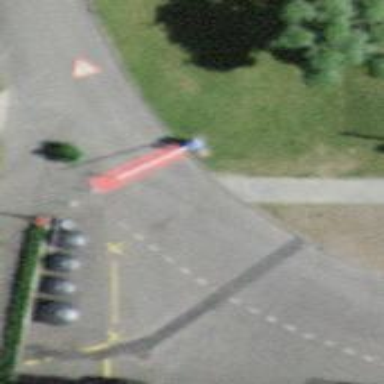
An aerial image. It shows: Lift gate barrier.